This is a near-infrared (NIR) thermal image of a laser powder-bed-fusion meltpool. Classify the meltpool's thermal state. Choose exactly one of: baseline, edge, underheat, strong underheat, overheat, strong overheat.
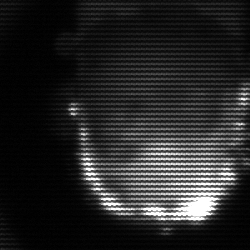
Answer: baseline